Question: Here is my datasets:
'''
df
A B C
0 13 Yes False
1 12 No True
2 2 Yes True
3 12 No False
4 4 No True
5 1 Yes True
6 1 No False
7 5 No True
8 15 Yes False
'''
and
'''
df2
A B C
0 13 Yes False
1 12 No False
2 11 No False
3 15 Yes False
4 12 No False
5 21 Yes False
'''
Here is the piece of problematic code:
'''
fig, ax = plt.subplots(2,1, sharey="all", sharex="all")
df2.boxplot("A", by=["B","C"], ax=ax[0])
df.boxplot("A", by=["B","C"], ax=ax[1])
'''
which gives

I have, is that, in the upper subplot, the boxplot on the right hand side should be shifted of 1 to right to align with the '(Yes, False)' label.
I think it comes from the fact that 'sharex' doesn't care much about the xticklabels, but rather the xticks values (which are '[1,2]' and '[1,2,3,4]'). I can fix this with the 'positions=[1,3]' argument in 'df2.boxplot'.
The question is, how can I fix this without that prior knowledge of which groups won't be represented ?
Also, could this be a Pandas or Matplotlib bug, or this behavior is expected for certain reason ?
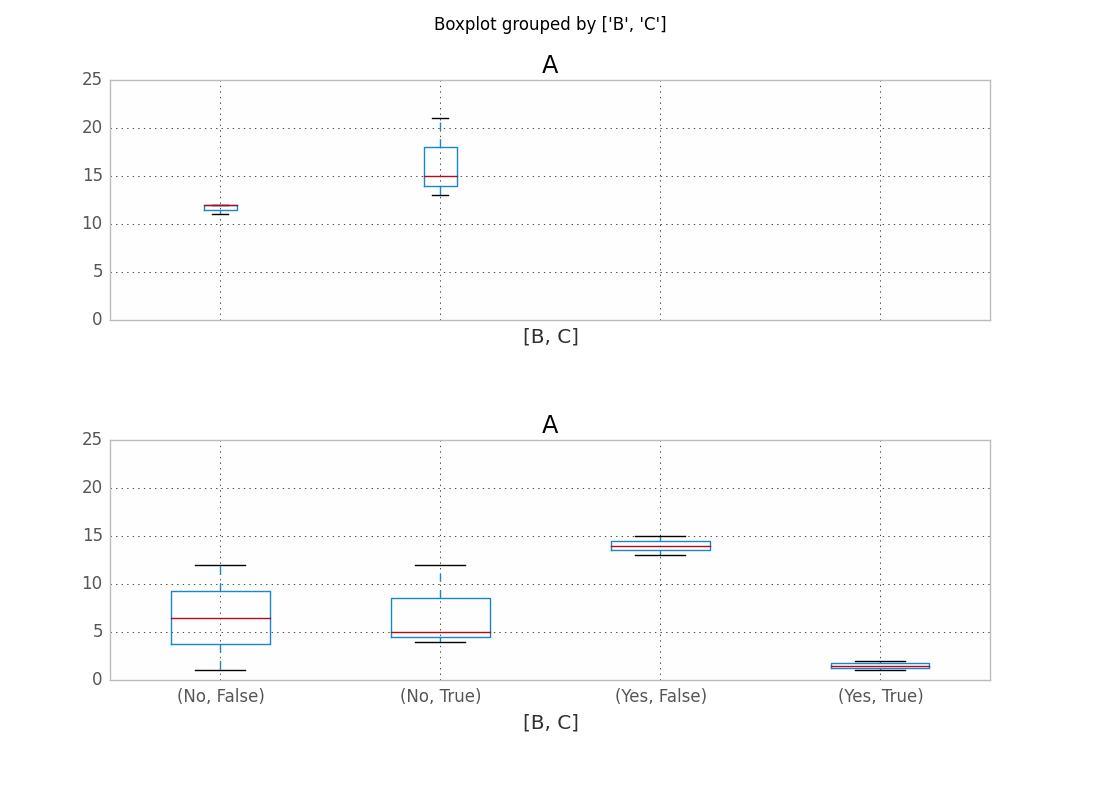
Answer: '''
import seaborn as sns
import pandas as pd
df = pd.DataFrame([[13, 'Yes', False],
[12, 'No', True],
[2, 'Yes', True],
[12, 'No', False],
[4, 'No', True],
[1, 'Yes', True],
[1, 'No', False],
[5, 'No', True],
[15, 'Yes', False]],
columns = list('ABC'))
df2 = pd.DataFrame([[13, 'Yes', False],
[12, 'No', False],
[11, 'No', False],
[15, 'Yes', False],
[12, 'No', False],
[21, 'Yes', False]],
columns = list('ABC'))
df['i'] = 1
df2['i'] = 2
dfb = pd.concat([df,df2])
dfb['B,C'] = map(lambda x,y: '%s, %s'%(str(x),str(y)), dfb.B, dfb.C)
dfb2 = pd.DataFrame(dfb, columns=['A','i','B,C'])
sns.factorplot('B,C', row='i',y='A', kind='box', data=dfb2)
'''

Added an identifier 'i' to each dataframe to distinguish them once concatenated, combined existing variables 'B, C' so I could pass them as the x-argument to factorplot. That was trying to reproduce your figure. Letting factorplot do a bit more of it:
'''
dfc = pd.concat([df,df2])
sns.factorplot('B', row='i', col='C', y='A', kind='box', data=dfc)
'''

That certainly makes clear which case doesn't have any data!